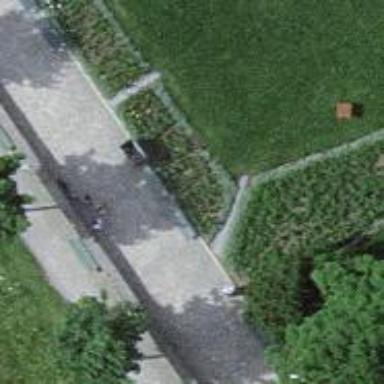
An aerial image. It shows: Bench for seating.